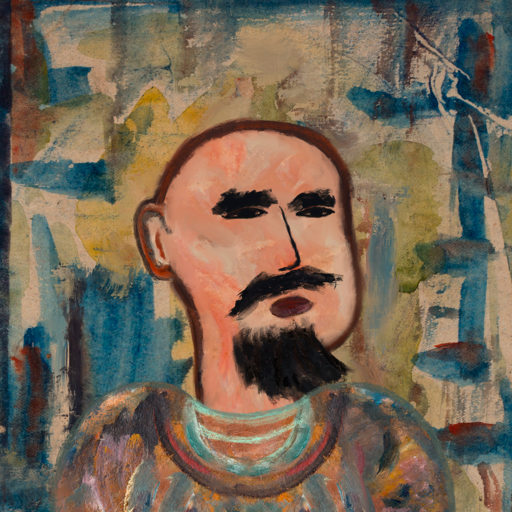
Background: Orphan, Head And Neck Side: Roy_Bahadur, Face Side: Mosgoul, Bust: Boggyland, Hair Side: Blank, Head Accessory: Blank, Second Necklace: Blank, Necklace: Blank, Baby: Blank